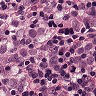
Metastatic tissue present: yes